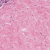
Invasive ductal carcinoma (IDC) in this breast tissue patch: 0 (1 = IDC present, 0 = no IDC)